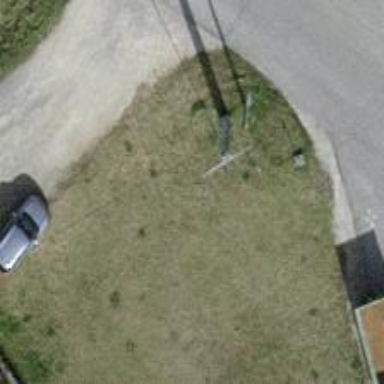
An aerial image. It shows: Power pole.